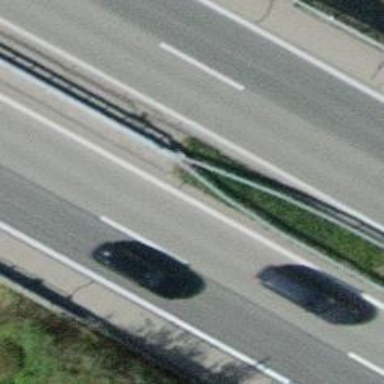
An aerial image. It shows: Motorway bridge.